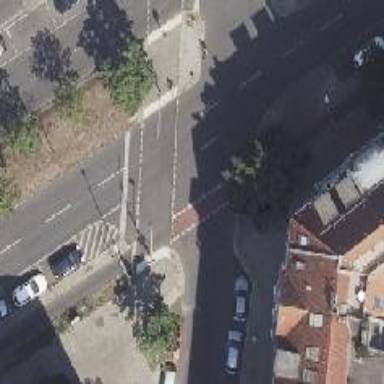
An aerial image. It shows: Crossing with traffic signals.